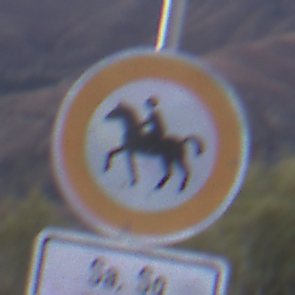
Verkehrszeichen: VerbotReiter
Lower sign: ZeitangabenMitBeschraenkungAufWochentage9
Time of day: Dusk
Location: Outdoor (Nature)
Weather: Clear
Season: NotSpecified
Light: Natural